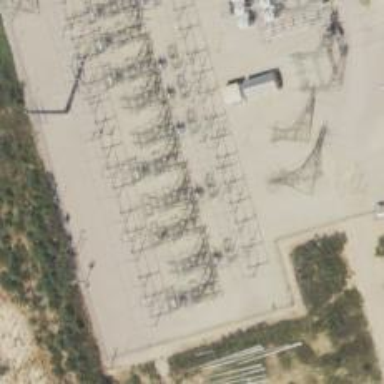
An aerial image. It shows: Switch used for power control.